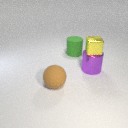
large purple metal cylinder below small yellow metal cube